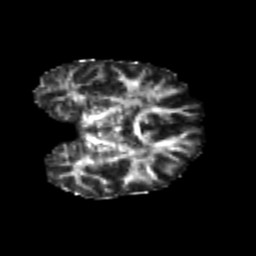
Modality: FA
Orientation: coronal
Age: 25
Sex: female
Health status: healthy
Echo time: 0.074 s